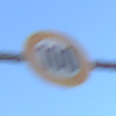
Verkehrszeichen: Geschwindigkeit100
Umgebung: Outdoor, Nature
Tageszeit: Dawn
Wetter: Clear
Licht: Natural
Jahreszeit: NotSpecified
Kontrast: LowContrast